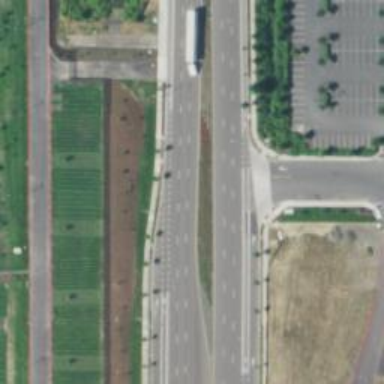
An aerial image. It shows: Primary link highway with asphalt surface.